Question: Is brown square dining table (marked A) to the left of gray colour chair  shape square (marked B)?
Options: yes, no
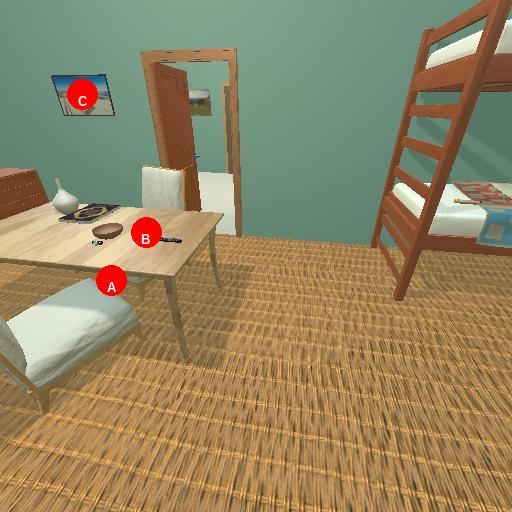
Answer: yes